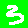
Digit: 3